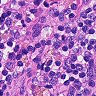
Metastatic tissue present: no